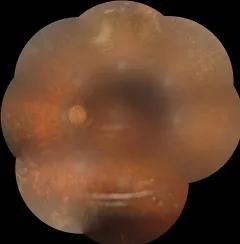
(B) shows the fundus photograph of the patient at their last follow-up after 40 weeks of anti-inflammatory and antiviral treatment. The opacity in the vitreous body has disappeared, and the retinal arteries appear as white lines. The previously yellow-white necrotic lesions have disappeared, leaving multiple retinal atrophic lesions with pigmentary disturbances remaining.
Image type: ophthalmic_imaging (fundus_photograph)